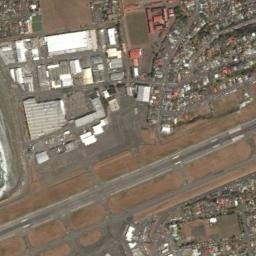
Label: airport